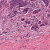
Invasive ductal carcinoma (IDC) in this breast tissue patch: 0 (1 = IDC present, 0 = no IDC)